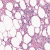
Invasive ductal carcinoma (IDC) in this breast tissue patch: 0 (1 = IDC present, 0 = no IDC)